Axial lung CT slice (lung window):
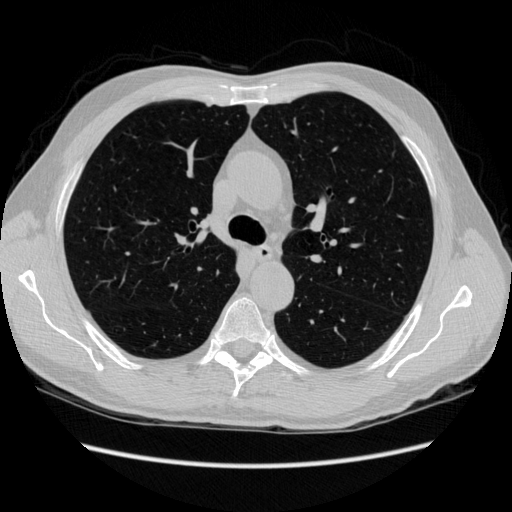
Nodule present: no